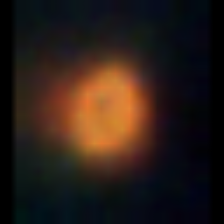
Taxon: NanoPlankton
Group: Other